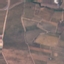
Land use / land cover class: PermanentCrop